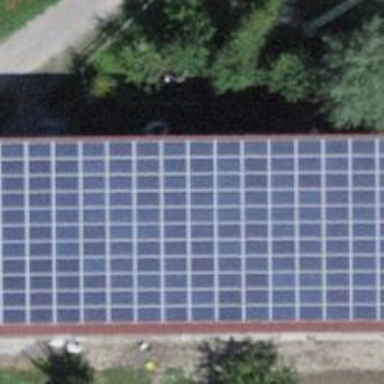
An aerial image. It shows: Solar power generator utilizing photovoltaic technology with solar photovoltaic panels.